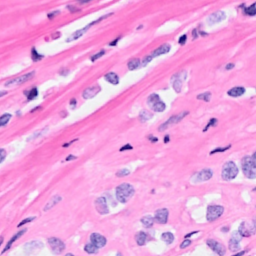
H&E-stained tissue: Breast